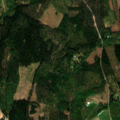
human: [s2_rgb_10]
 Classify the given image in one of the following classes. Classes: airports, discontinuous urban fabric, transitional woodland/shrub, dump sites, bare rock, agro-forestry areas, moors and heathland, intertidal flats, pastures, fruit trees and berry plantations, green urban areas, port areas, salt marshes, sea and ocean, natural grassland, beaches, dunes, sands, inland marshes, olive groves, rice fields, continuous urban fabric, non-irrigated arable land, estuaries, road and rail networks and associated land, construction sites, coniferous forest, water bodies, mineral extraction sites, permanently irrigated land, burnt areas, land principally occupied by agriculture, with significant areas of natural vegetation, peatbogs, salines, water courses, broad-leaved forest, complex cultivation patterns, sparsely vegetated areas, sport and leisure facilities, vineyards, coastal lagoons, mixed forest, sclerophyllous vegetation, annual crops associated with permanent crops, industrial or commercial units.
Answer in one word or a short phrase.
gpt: land principally occupied by agriculture, with significant areas of natural vegetation, coniferous forest, mixed forest, transitional woodland/shrub